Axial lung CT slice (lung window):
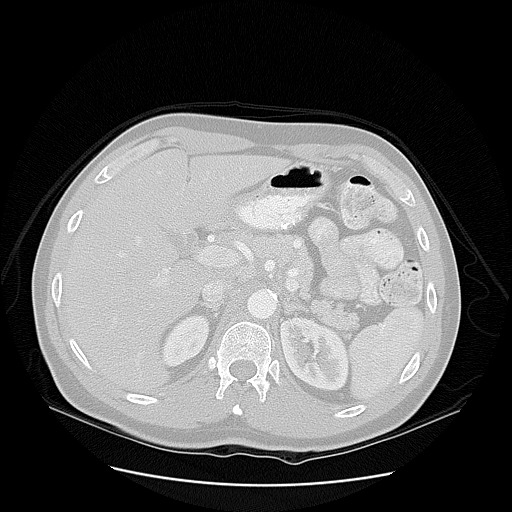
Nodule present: no